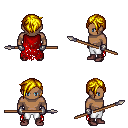
a pixel art fantasy rpg character, male body template, human, dark skin, red tattered cape, white pants, blonde pixie cut hairstyle, metal gloves, maroon shoes, spear, four views (front, back, left, right), 2x2 character sprite sheet, small pixel art, hard edges, no anti-aliasing